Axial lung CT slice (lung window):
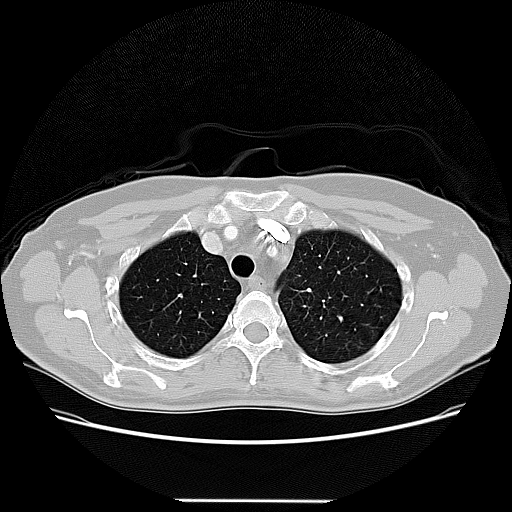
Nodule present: no